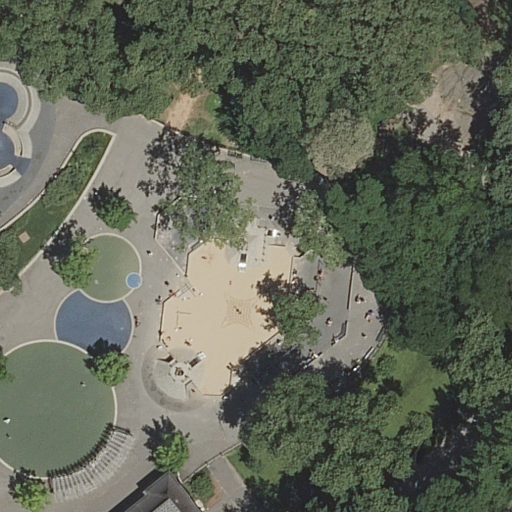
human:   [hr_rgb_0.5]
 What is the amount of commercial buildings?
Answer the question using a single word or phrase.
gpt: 0

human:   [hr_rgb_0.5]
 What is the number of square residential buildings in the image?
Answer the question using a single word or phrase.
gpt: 0

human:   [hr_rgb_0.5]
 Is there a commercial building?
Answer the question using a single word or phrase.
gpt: no

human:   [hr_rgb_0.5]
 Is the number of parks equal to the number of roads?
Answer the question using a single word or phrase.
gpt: no

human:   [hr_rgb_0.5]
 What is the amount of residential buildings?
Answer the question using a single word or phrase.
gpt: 1

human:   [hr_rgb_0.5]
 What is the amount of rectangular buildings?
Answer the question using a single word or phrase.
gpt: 1

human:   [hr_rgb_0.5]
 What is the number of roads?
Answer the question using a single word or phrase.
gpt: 2

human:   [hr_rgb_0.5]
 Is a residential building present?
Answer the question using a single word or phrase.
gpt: yes

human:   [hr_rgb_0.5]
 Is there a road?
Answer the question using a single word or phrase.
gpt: yes

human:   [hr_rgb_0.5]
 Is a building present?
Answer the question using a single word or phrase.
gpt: yes

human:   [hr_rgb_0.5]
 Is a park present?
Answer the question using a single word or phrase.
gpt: yes

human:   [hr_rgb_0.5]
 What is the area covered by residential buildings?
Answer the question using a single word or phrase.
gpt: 56m2

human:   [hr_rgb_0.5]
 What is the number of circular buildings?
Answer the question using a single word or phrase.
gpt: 0

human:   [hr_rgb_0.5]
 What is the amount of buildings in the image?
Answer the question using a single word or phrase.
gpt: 1

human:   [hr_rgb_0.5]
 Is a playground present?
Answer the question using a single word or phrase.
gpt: yes

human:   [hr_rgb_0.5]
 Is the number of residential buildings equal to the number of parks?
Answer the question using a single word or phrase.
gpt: yes

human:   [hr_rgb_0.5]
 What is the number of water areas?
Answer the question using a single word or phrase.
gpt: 0

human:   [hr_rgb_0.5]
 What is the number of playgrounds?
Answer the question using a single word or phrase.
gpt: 1

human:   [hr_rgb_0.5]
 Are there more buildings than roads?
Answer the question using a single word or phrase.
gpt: no

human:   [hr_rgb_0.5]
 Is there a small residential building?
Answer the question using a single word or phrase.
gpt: yes

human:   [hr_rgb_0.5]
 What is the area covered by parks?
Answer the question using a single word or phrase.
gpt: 10625m2

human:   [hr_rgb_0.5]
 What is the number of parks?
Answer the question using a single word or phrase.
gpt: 1

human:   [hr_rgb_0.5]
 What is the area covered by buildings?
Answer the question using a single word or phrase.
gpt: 56m2

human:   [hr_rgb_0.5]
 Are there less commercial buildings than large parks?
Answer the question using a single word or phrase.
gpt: yes

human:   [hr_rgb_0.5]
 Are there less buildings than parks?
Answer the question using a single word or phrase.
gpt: no

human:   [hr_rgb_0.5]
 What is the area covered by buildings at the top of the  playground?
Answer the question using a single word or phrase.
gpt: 0m2

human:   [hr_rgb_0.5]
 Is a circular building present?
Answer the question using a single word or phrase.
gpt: no

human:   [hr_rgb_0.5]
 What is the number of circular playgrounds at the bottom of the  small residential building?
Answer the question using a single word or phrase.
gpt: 0

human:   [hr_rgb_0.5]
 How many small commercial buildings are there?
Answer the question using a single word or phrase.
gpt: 0

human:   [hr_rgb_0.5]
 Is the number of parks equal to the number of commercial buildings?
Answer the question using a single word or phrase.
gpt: no

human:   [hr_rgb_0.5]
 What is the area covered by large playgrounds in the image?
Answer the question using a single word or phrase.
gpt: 5316m2

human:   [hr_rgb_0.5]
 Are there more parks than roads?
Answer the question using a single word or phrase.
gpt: no

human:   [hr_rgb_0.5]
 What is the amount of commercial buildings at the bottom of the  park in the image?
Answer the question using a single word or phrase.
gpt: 0

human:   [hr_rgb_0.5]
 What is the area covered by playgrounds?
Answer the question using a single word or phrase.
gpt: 5316m2

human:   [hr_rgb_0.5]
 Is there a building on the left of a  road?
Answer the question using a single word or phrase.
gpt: yes

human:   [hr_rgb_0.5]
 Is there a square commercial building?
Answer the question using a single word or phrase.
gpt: no

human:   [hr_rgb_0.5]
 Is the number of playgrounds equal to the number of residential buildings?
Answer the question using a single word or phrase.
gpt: yes

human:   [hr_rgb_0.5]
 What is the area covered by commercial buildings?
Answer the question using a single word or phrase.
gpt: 0m2

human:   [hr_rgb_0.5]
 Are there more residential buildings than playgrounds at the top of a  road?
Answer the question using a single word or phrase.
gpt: yes

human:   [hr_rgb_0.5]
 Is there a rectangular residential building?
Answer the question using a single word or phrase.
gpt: yes

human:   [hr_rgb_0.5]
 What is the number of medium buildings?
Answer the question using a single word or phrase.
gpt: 0

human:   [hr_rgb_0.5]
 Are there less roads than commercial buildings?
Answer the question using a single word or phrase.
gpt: no

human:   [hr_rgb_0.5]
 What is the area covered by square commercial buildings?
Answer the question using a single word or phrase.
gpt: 0m2

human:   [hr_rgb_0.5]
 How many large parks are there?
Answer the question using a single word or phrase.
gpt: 1

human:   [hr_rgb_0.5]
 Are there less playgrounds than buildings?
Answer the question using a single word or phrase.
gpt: no

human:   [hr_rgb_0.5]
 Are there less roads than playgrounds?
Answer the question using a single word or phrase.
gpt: no

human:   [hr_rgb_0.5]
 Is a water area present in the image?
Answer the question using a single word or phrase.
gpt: no

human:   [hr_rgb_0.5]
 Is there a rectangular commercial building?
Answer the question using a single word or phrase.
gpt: no

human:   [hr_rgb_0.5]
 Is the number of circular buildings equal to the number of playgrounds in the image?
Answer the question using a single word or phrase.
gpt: no

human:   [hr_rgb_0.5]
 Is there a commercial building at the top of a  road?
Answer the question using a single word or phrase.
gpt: no

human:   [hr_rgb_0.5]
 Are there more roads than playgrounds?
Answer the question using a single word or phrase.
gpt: yes

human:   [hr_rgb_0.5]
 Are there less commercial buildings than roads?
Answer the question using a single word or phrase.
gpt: yes

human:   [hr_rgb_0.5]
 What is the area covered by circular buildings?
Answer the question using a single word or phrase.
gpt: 0m2

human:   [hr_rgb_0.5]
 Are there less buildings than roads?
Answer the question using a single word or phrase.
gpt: yes

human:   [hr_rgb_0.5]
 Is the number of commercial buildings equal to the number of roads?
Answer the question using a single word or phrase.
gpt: no

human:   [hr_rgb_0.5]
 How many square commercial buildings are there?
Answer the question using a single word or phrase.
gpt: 0

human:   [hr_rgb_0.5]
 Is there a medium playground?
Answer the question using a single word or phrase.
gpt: no

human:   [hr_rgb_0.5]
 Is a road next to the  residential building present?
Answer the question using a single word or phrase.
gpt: yes

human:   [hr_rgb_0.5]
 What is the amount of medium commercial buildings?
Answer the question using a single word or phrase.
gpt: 0

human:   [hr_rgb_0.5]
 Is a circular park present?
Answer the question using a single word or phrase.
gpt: no

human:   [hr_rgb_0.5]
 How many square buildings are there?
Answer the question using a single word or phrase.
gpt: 0

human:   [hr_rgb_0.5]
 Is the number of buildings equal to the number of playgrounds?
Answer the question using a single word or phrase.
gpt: yes

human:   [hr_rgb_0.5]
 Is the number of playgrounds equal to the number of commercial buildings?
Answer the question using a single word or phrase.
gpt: no

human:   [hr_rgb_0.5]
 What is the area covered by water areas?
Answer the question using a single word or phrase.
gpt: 0m2